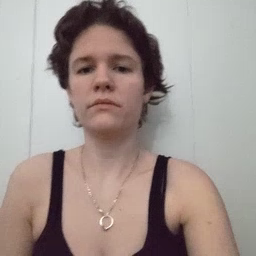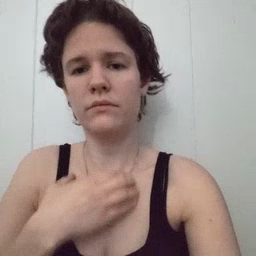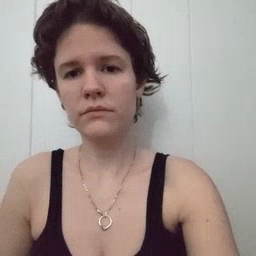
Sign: hungry